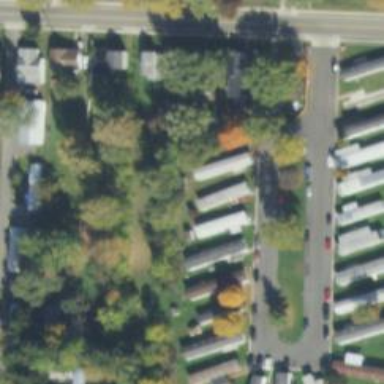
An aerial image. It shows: Residential area known as trailer park.